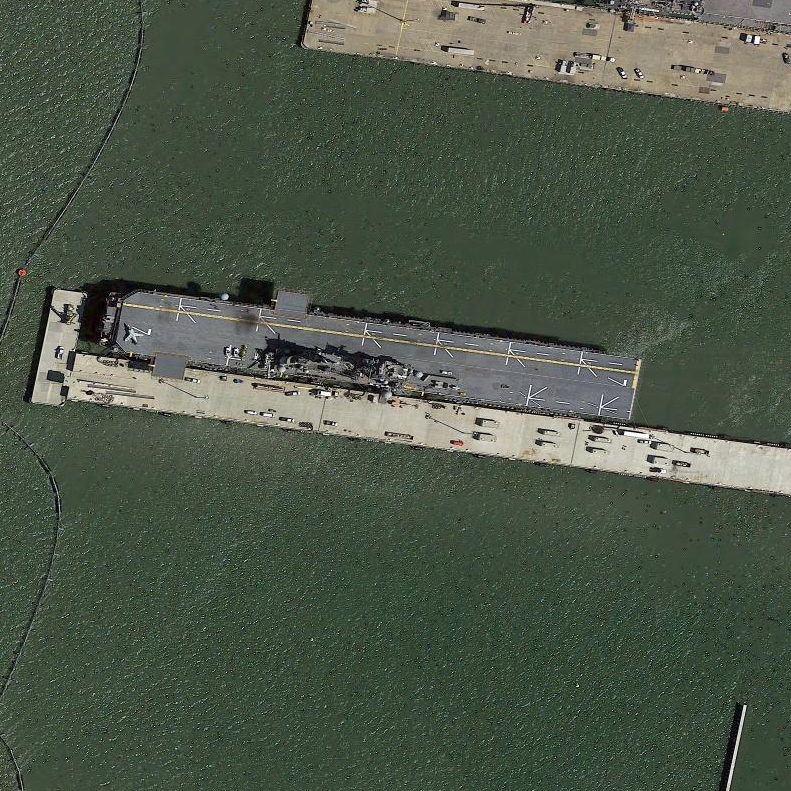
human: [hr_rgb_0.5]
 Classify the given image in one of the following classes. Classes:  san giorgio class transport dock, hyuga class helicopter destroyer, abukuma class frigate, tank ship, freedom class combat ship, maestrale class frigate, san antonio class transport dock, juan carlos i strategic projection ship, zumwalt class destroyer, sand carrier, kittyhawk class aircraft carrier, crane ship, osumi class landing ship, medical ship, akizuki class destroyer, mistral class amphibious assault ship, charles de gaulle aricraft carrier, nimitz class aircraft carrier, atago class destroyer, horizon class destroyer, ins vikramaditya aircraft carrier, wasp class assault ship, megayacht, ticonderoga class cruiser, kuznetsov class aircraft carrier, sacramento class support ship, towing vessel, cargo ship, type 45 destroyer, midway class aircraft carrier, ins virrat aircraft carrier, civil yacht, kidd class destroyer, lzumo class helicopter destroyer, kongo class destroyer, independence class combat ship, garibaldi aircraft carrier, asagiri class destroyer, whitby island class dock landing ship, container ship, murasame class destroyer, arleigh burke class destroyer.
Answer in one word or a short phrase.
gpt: Wasp class assault ship